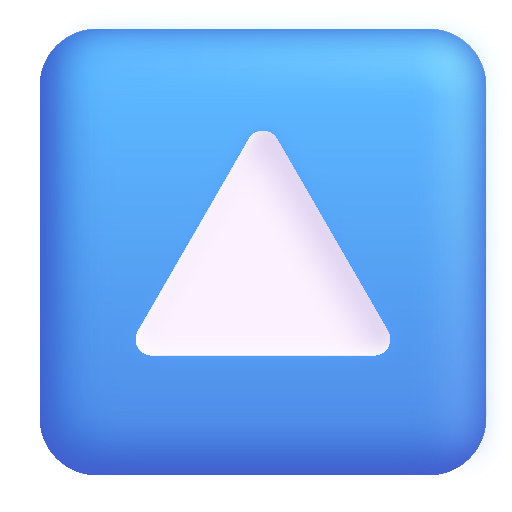
upwards button color